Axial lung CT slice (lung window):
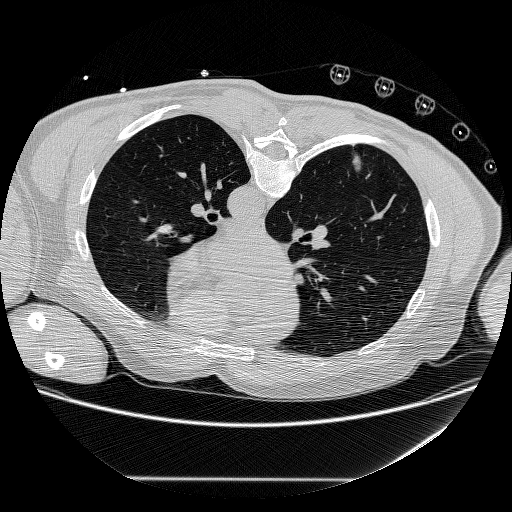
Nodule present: yes
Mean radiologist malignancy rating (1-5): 4.25